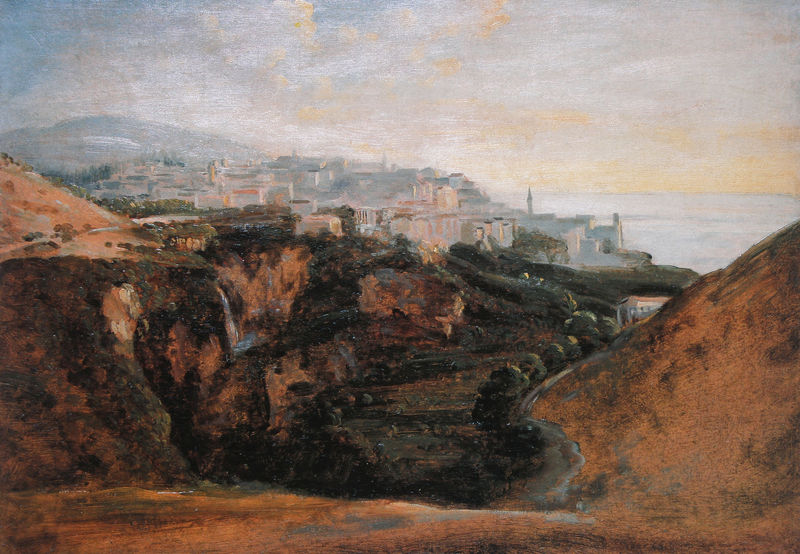
Titel: Tivoli
Künstler: Johann Georg von Dillis
Standort: München
Institution: Bayerische Staatsgemäldesammlungen
Schlagwörter: baum, berg, blau, dunkel, felsen, gestein, himmel, meer, schatten, wasser, wolken, bäume, fluss, grün, impressionismus, landschaft, ocker, sand, see, stadt, teich, ufer, abend, braun, grau, hell, hintergrund, licht, pastell, schwarz, strasse, vordergrund, weiss, dach, gebäude, haus, weg, wolke, beige, architektur, stein, steine, bach, dämmerung, erde, felder, horizont, häuser, hügel, morgen, natur, strauch, brücke, busch, büsche, gewässer, kirche, pfad, land, pflanze, pflanzen, tal, wasserfall, anhöhe, turm, küste, sommer, strand, ansicht, italien, ort, berge, fels, gebirge, hang, dorf, dächer, dunst, sonnenuntergang, tag, schlucht, hafen, duktus, grass, bucht, unscharf, kirchen, ortschaft, stadtansicht, türme, münchen, riff, flora, romatisch, karg, siena, tonig, fauna, siedlung, golf, seelandschaft, mittelmeer, veduta, hafenstadt, kliff, ductus, hochhäuser, ocer, schwefel, tivoli, sträche, tocken, steilwand